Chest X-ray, PA view. Patient: 29 years old, sex M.
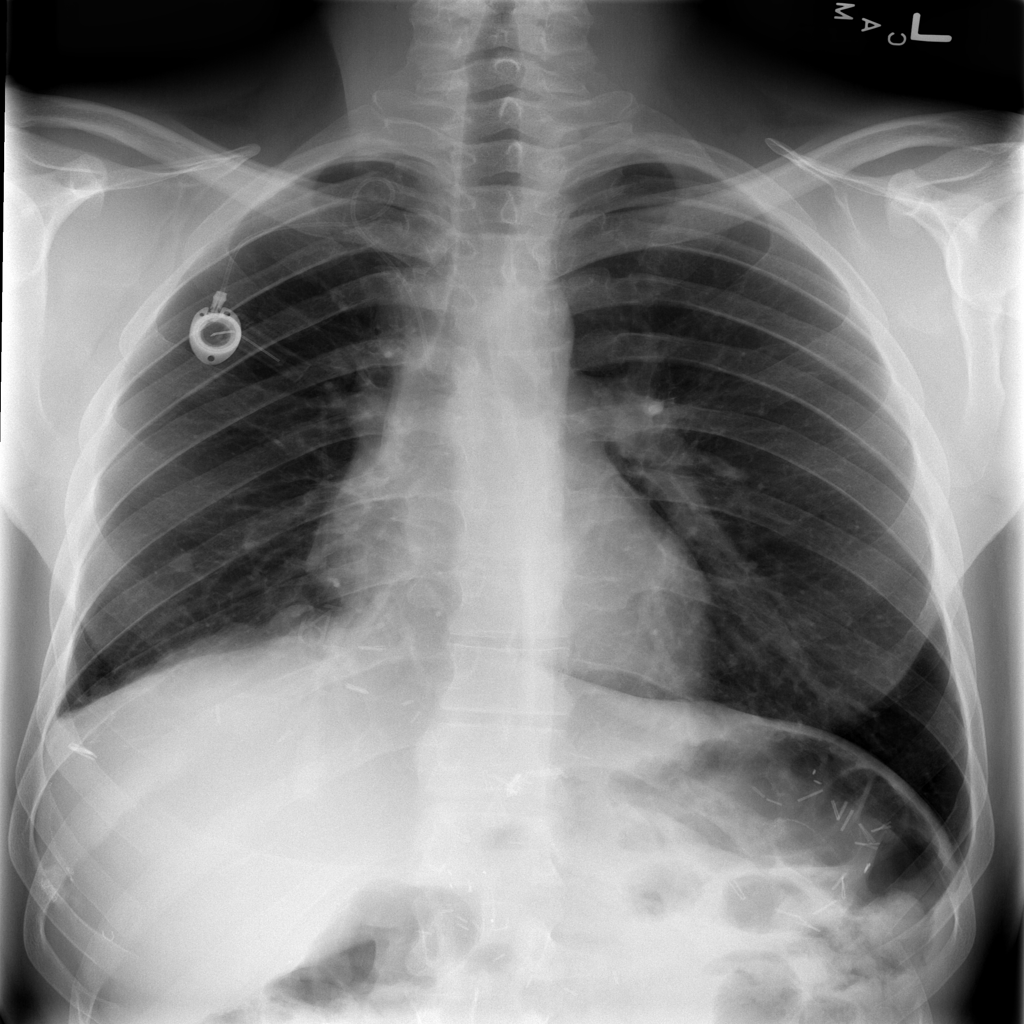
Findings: Nodule